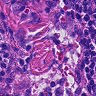
Metastatic tissue present: no